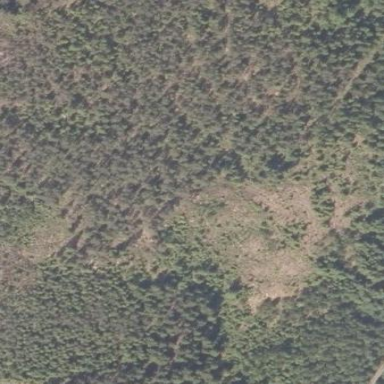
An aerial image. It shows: Mix of leafy woodland with variety of tree types and leaf cycles. Identified as Corine Transitional woodland-shrub.